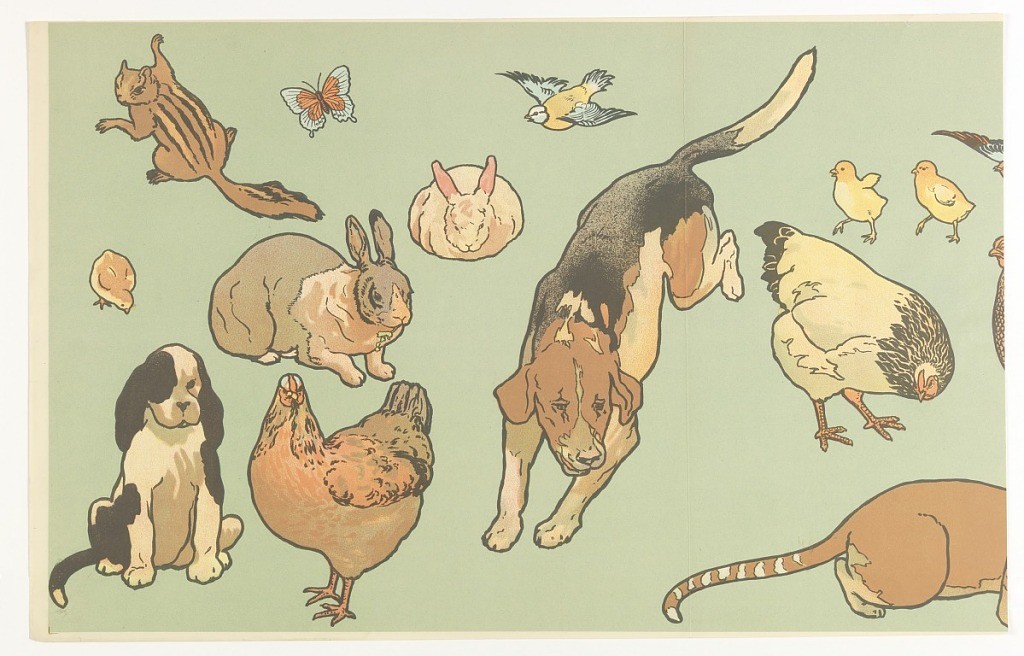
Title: Kindergarten Cut-Outs
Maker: The Schmitz-Horning Co., Cleveland, Ohio, 1905 - 1960
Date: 1906
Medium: Chromolithograph on paper
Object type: Decorative panels
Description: Animals outlined with thick black line. Farm and domestic animals, including dogs, chickens, rabbits, bird and chipmunk or squirrel. Printed in colors on a green ground. The paper could be applied as is forming a frieze or the animals could be cut out and pasted to the wall or pinned to a fabric wallcoverings.